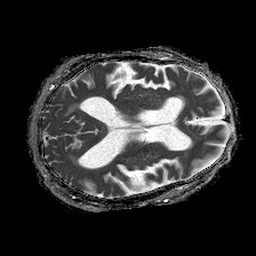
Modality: ADC
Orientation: axial
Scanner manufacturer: philips
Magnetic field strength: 1.5 T
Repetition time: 4.6 s
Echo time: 0.08631 s